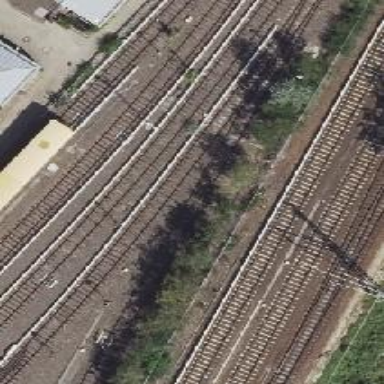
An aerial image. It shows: Yard serving electrified light rail.